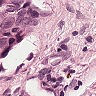
Metastatic tissue present: yes